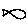
Label: fish